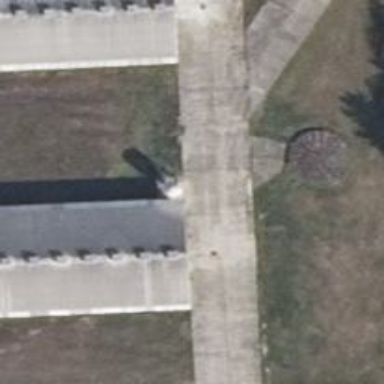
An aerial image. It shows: Silo structure.